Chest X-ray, AP view. Patient: 58 years old, sex F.
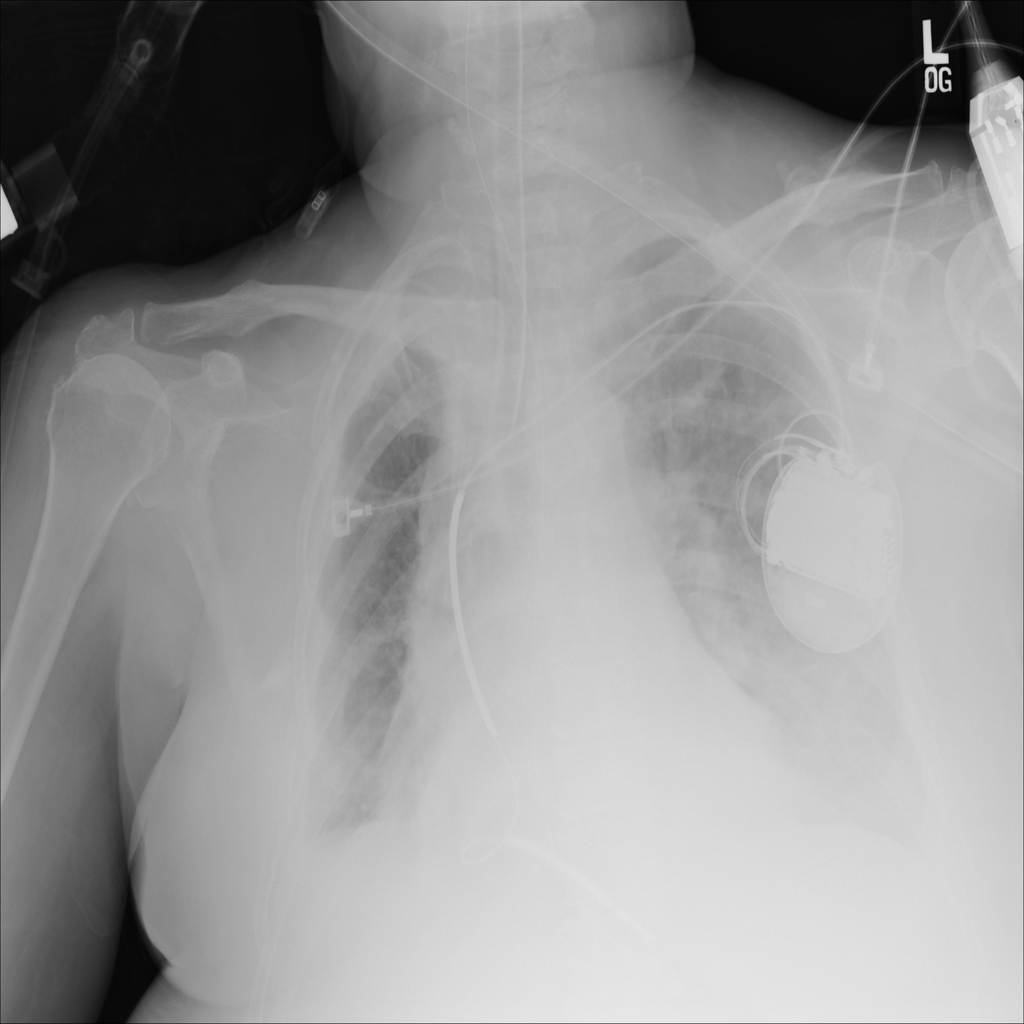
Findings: Consolidation